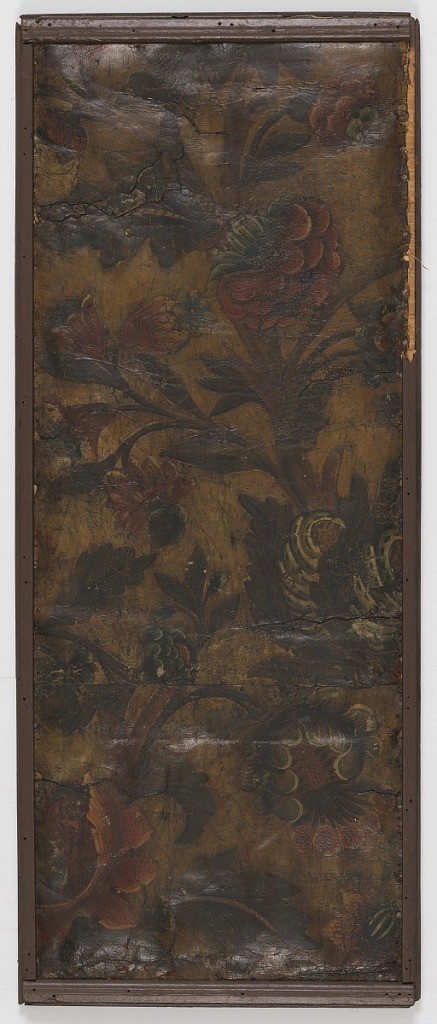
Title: Sidewall
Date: ca. 1700
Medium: Leather, embossed, silvered, painted
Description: Floral design